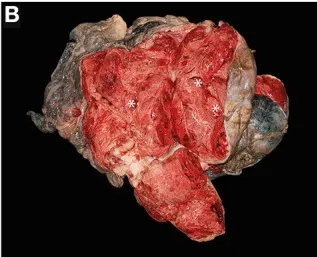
(A,B) Abomasal fibrosarcoma from a goat. (B) Fibrosarcoma - cross section, showing multiple internal caverns (*) filled with large quantities of seorsanguinous fluids and fibrin accumulations during necropsy.
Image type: radiology (ct)